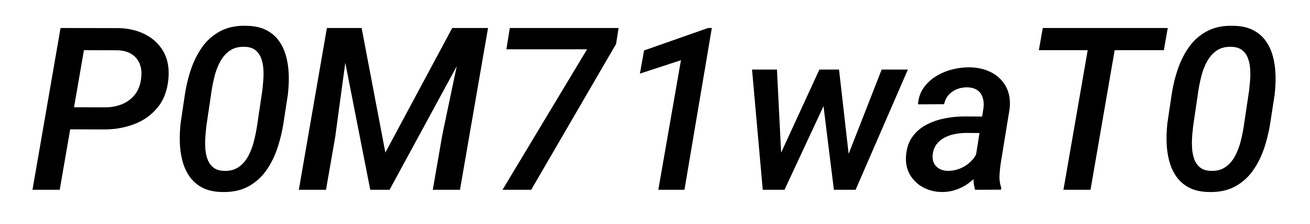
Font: Roboto-Italic_Medium_Italic